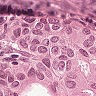
Metastatic tissue present: yes